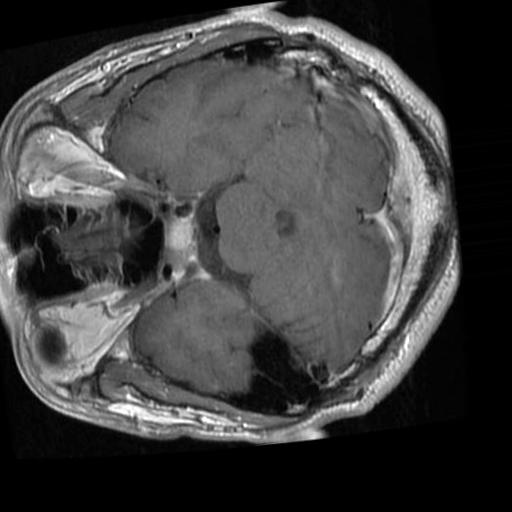
Label: brain_tumor